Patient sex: M
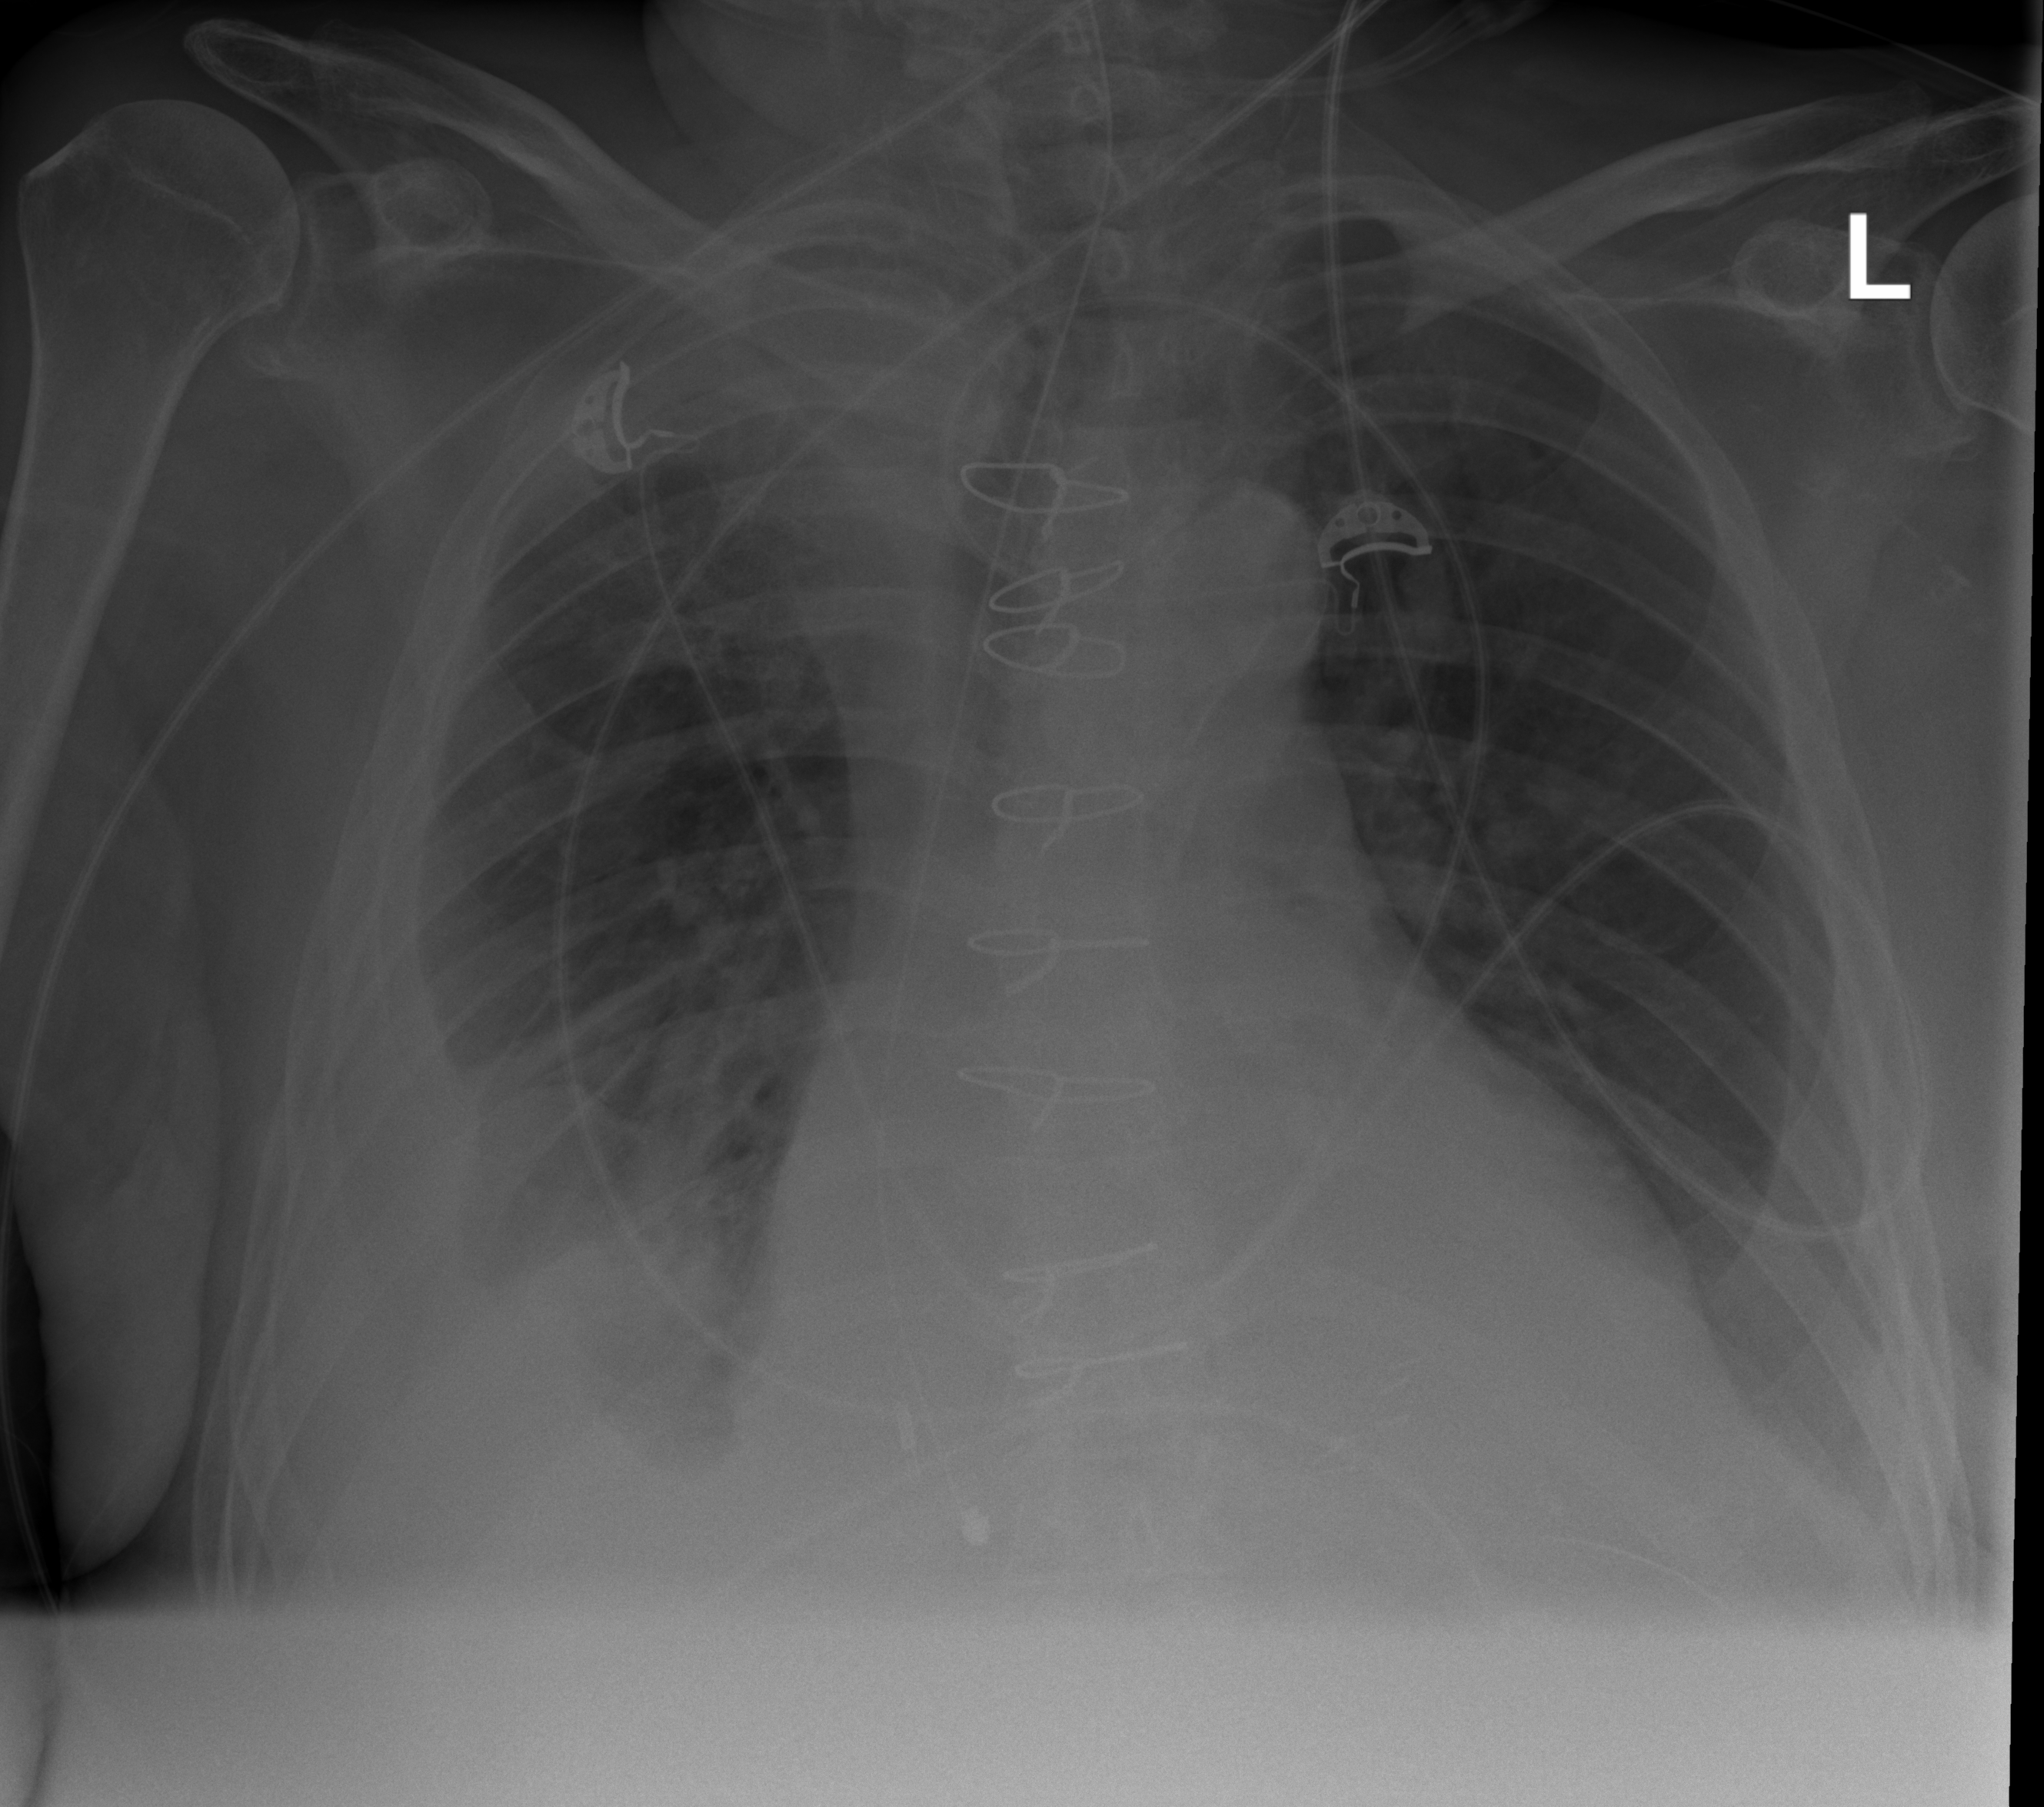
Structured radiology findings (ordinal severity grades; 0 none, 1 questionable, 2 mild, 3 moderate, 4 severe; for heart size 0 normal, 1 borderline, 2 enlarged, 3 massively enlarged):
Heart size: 2
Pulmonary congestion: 0
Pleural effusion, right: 3
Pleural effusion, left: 1
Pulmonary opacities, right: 0
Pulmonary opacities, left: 0
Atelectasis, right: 3
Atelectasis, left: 0